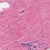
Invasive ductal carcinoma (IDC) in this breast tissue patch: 0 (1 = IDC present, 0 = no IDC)